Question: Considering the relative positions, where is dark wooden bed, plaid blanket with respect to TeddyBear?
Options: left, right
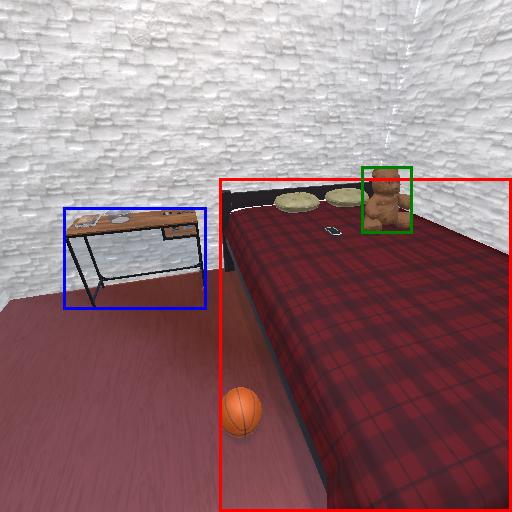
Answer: left